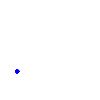
Particle: kaon